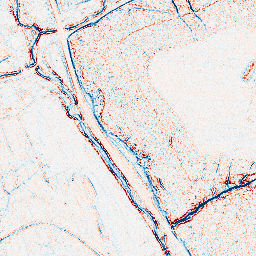
Category: edge_preserving
Decomposition family: bilateral
Decomposition parameters: d: 5
sigma_color: 25
sigma_space: 150
Upsampling method: bspline
Upsampling parameters: scale: 4
Upsampling scale: 4